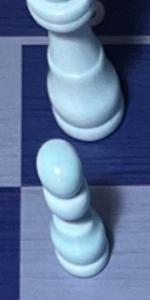
Label: Pawn_White